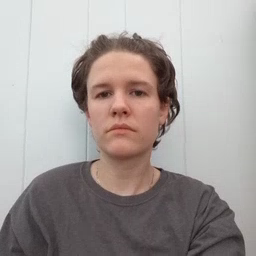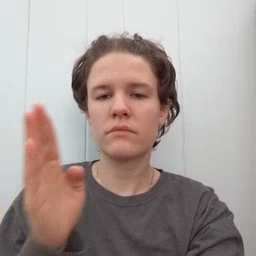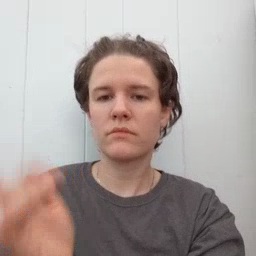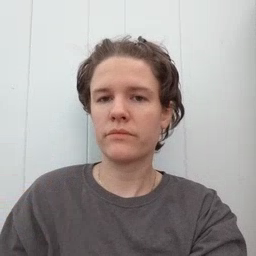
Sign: close